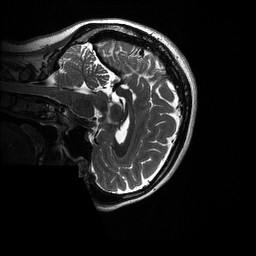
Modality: T2w
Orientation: sagittal
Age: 28
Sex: female